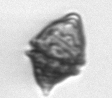
Label: Kryptoperidinium_triquetrum